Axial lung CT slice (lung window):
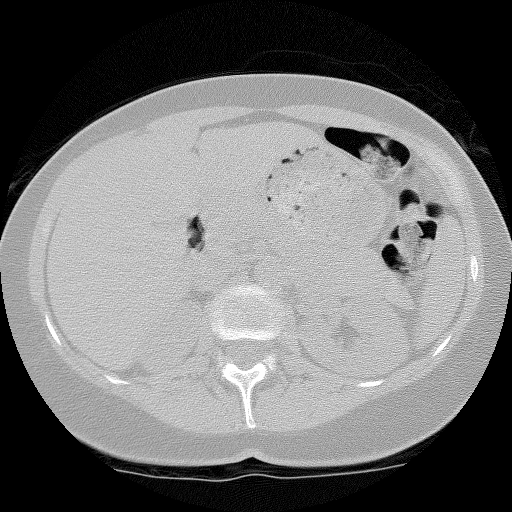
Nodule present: no